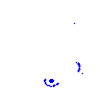
Particle: electron